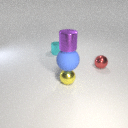
small red metal sphere in front of small cyan metal cylinder